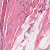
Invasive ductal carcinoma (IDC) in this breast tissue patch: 0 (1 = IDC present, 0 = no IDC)